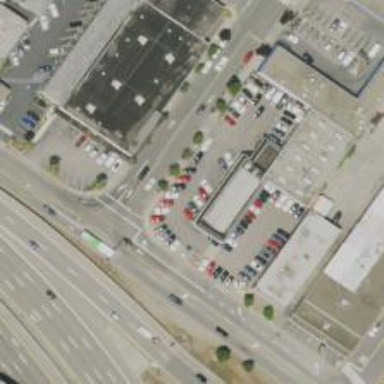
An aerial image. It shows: Commercial building.